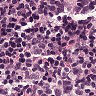
Metastatic tissue present: no